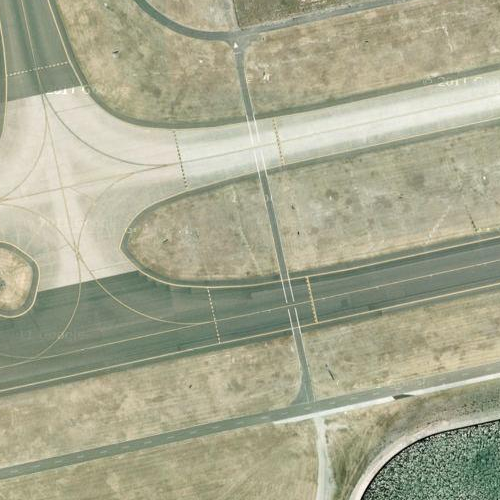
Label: sydney